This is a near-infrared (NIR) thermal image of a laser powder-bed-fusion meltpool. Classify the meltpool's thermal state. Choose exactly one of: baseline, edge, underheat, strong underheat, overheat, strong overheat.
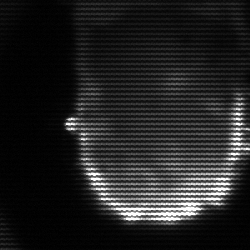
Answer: baseline